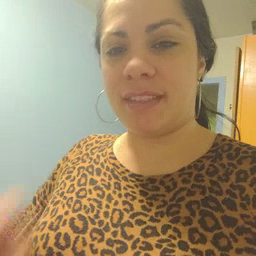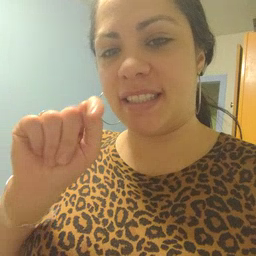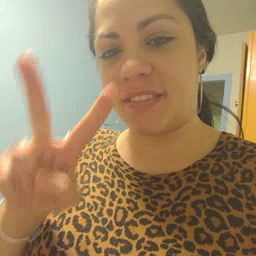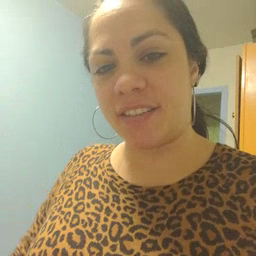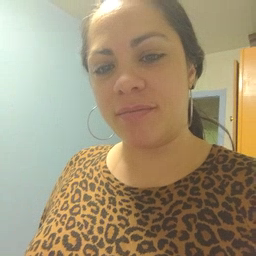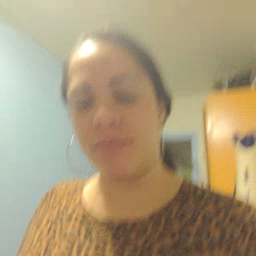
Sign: TV